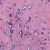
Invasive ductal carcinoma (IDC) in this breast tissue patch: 1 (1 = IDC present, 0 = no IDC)